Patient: sex F, age 86
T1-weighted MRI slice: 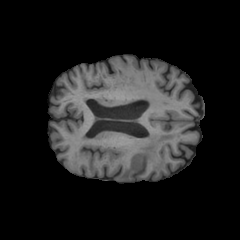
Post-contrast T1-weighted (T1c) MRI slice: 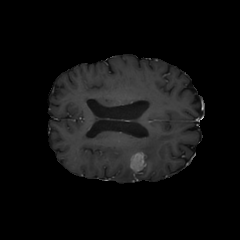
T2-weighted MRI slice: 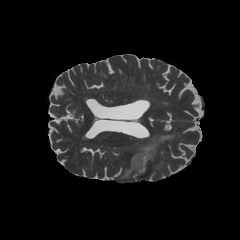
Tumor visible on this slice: yes
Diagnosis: Glioblastoma, IDH-wildtype
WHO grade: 4